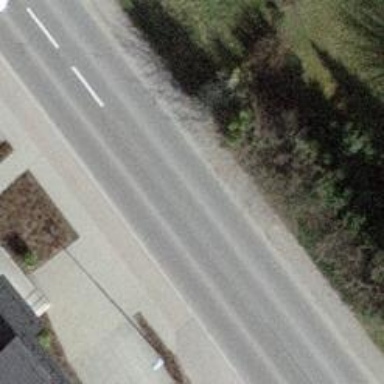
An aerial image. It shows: Secondary road with asphalt surface and sidewalks on both sides.